Field crop: maize
Growth stage: 2
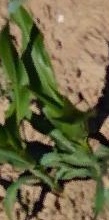
Species: maize